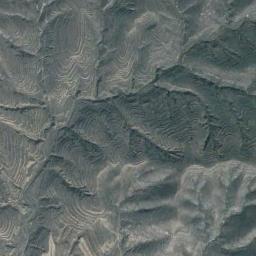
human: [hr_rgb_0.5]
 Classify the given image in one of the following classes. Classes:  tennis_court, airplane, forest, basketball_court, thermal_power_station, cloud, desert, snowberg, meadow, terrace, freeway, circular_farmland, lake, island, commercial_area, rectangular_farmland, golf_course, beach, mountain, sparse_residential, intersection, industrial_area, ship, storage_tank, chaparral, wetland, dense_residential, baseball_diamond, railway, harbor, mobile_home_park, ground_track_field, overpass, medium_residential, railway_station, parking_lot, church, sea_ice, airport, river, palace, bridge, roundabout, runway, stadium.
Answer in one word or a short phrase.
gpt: mountain